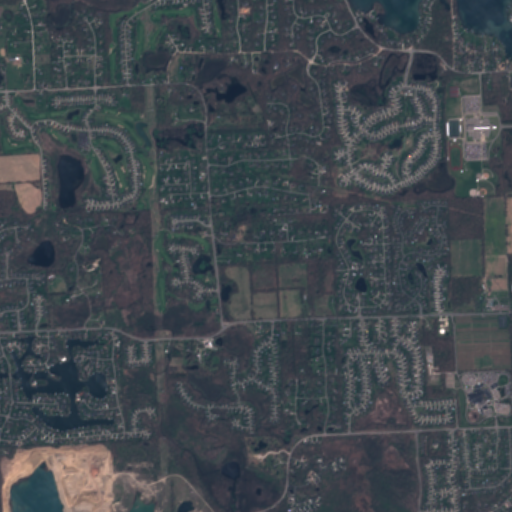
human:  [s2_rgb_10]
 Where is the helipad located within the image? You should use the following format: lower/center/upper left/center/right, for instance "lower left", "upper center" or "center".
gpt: The helipad is located in the lower right of the image.
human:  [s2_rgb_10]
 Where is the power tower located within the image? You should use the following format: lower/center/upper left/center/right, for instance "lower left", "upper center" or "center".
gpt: The power tower is located in the left of the image.
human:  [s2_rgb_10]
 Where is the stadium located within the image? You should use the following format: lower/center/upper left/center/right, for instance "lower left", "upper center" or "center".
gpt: The stadium is located in the upper right of the image.
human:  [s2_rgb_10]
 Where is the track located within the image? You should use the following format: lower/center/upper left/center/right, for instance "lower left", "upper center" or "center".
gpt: The track is located in the upper right of the image.
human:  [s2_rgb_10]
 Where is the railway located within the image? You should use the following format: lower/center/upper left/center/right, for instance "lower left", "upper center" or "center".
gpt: The railway is located in the lower of the image.
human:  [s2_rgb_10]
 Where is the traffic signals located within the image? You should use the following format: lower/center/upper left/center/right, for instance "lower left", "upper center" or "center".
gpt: The traffic signals is located in the lower right of the image.
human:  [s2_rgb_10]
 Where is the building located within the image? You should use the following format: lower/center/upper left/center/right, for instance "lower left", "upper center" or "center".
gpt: There is no building in the image.